Question: I want to echo php variable in the link caption. like the following...
'''
<!doctype html>
<html>
<head>
<title>Main Page</title>
</head>
<?php
session_start();
?>
<form action="new_question.php" method="post">
<input type="hidden" name="sid" value="<?php echo $_SESSION['username']?>">
<input type="submit" value="New Question">
</form>
<?php
include ("connection.php");
$result = mysqli_query($con,"SELECT * FROM question_table");
while($row = mysqli_fetch_array($result))
{
echo <a href="http://www.example.com"><?php echo $row['question'] ?></a>;
echo "<br>";
}
?>
<body>
</body>
</html>
'''
but it doesn't work. Its a php syntax error i guess. I'm new in PHP. Please help me. I get this error.

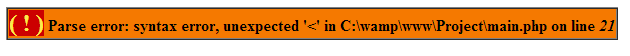
Answer: Change this:
'''
echo <a href="http://www.example.com"><?php echo $row['question'] ?></a>;
'''
To
'''
echo "<a href="http://www.example.com">" . $row['question'] . "</a>";
'''
You are missing a pair of quotes.
Alternatively in your loop you can exit out of php and write your HTML like:
'''
while($row = mysqli_fetch_array($result)):
?>
<a href="http://www.example.com"><?php echo $row['question'] ?></a>
<br>
<?php endwhile; ?>
'''
This way you don't have to try to echo out the HTML strings and having to worry about quotes and etc.